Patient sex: M
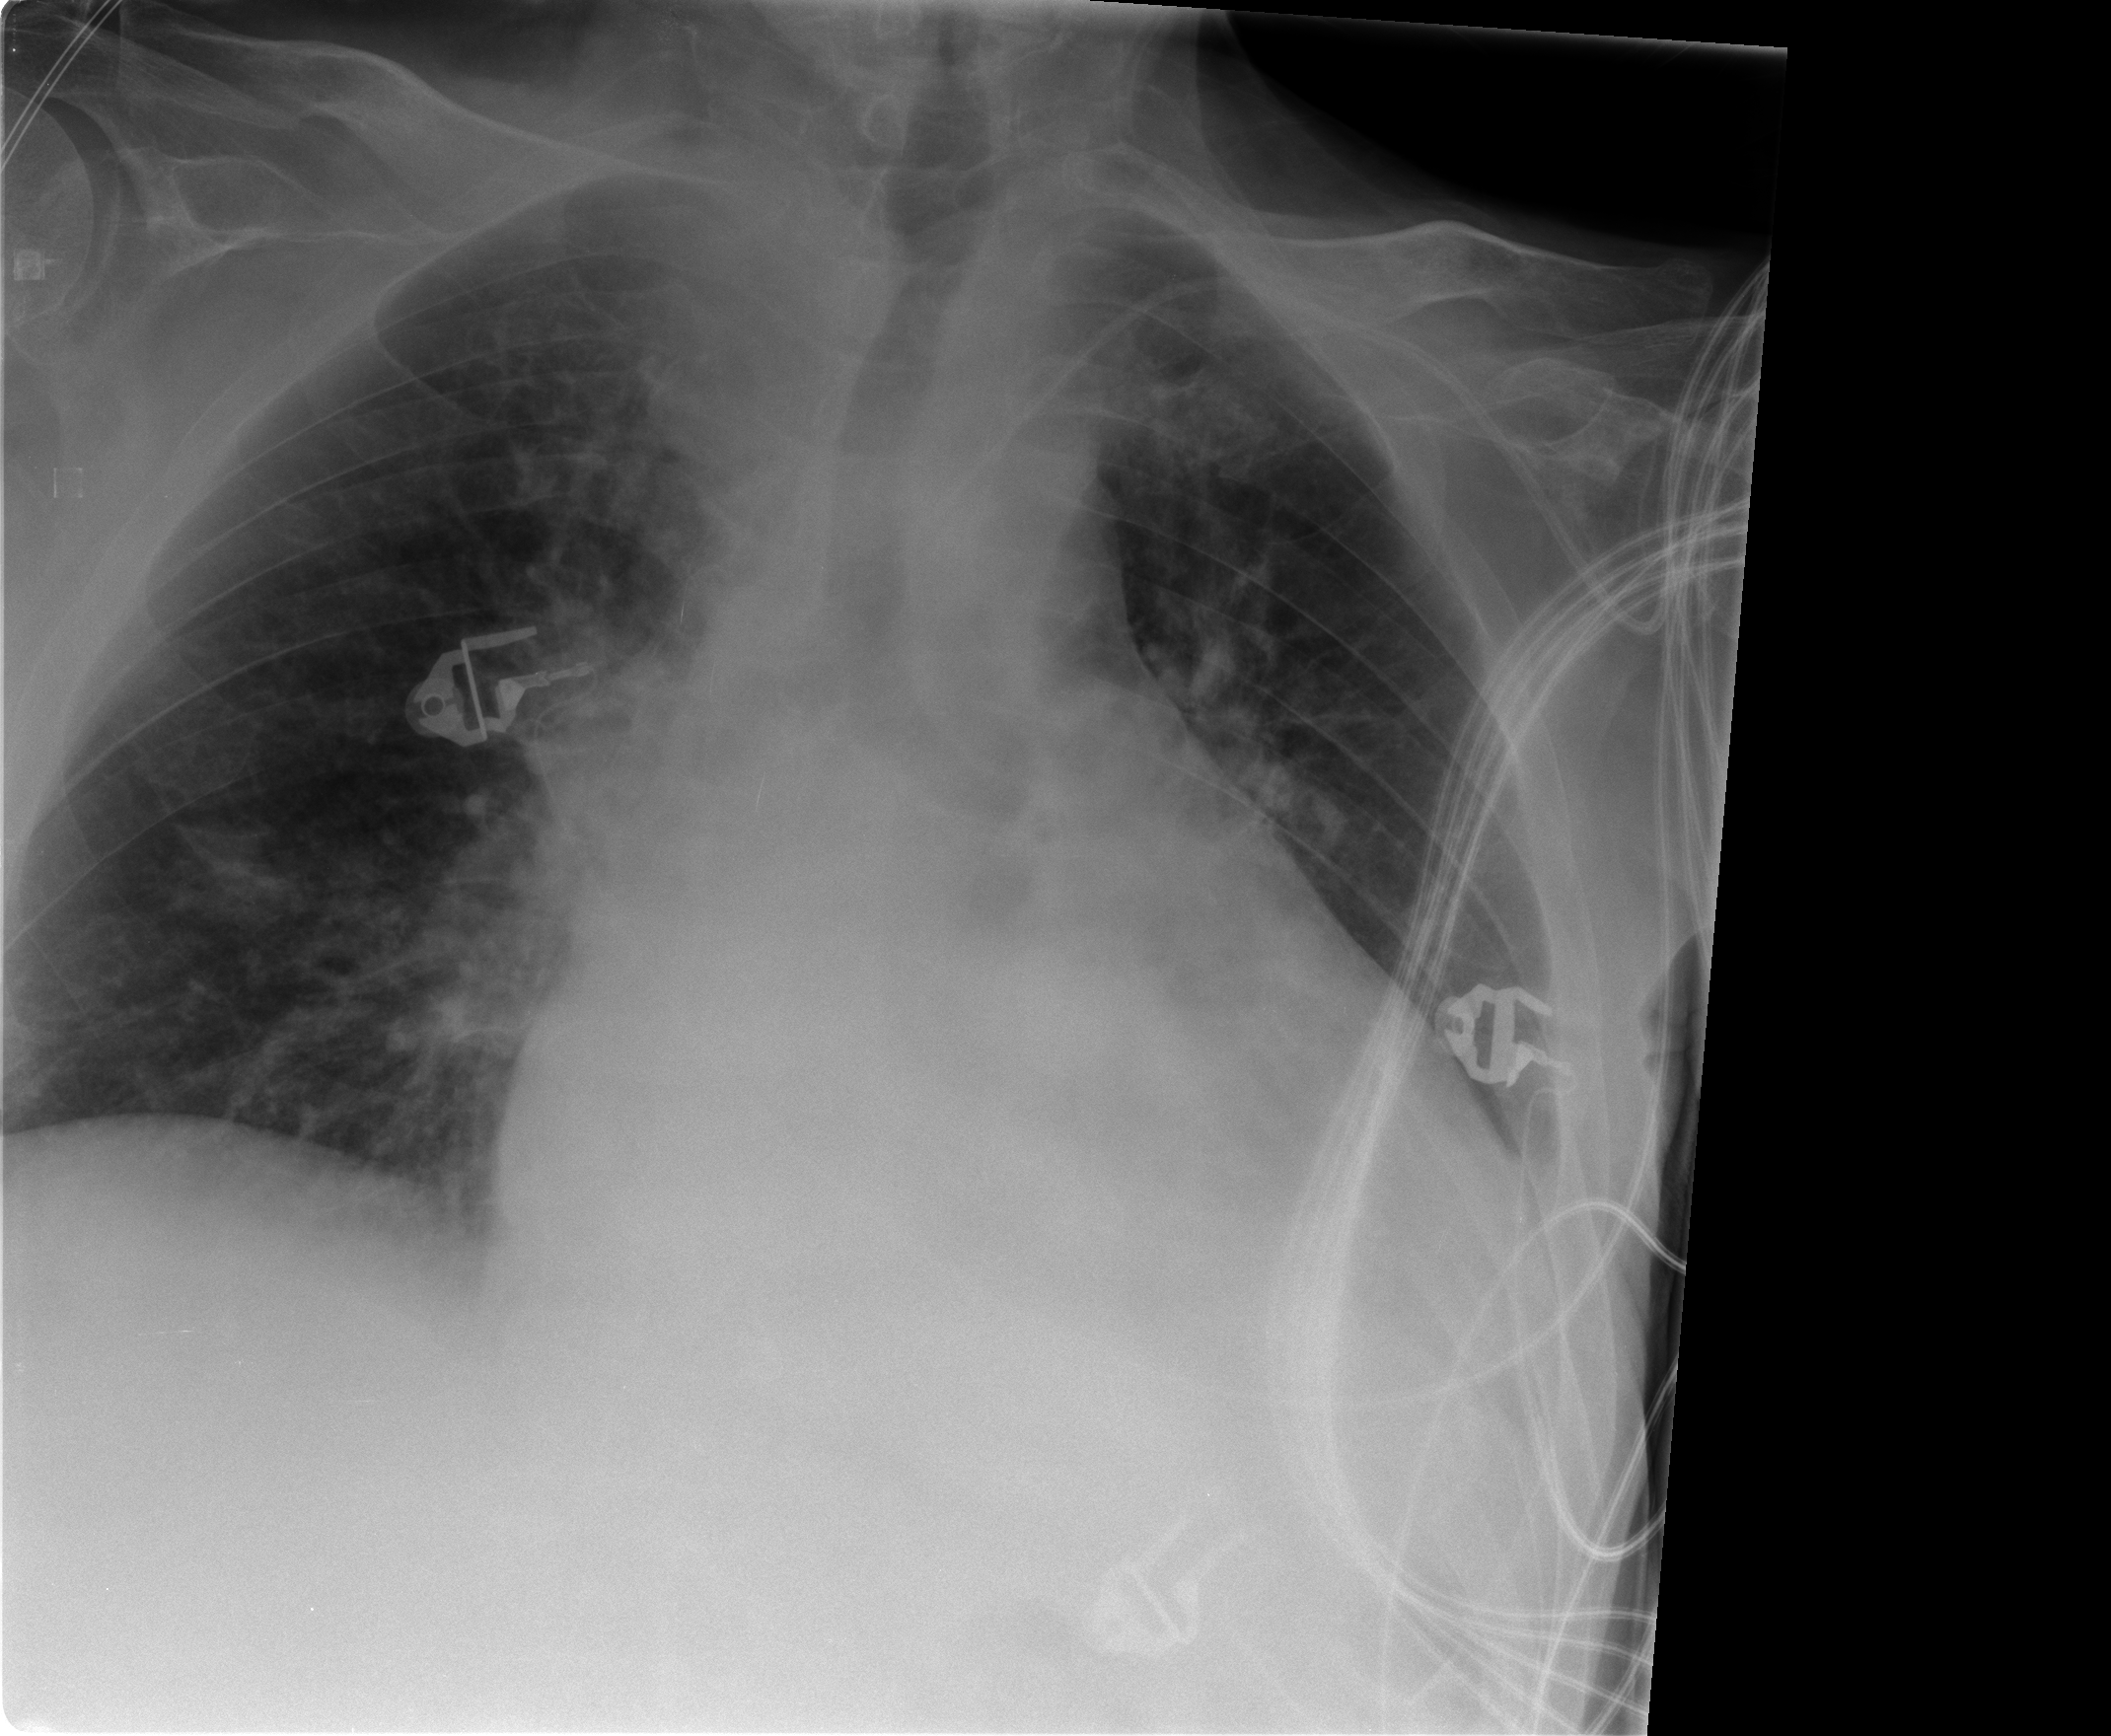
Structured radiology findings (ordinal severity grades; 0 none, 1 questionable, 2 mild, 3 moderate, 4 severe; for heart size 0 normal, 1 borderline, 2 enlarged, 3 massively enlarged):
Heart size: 3
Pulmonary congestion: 2
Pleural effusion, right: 0
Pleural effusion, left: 1
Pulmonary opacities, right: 0
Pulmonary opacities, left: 0
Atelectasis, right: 2
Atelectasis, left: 0